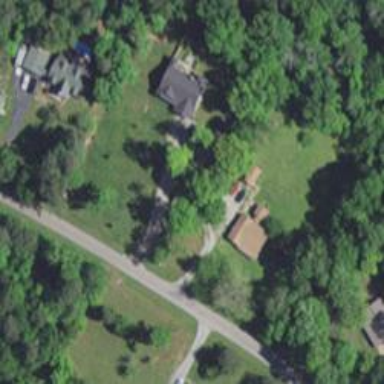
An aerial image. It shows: Driveway leading to service road.